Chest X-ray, PA view. Patient: 6 years old, sex M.
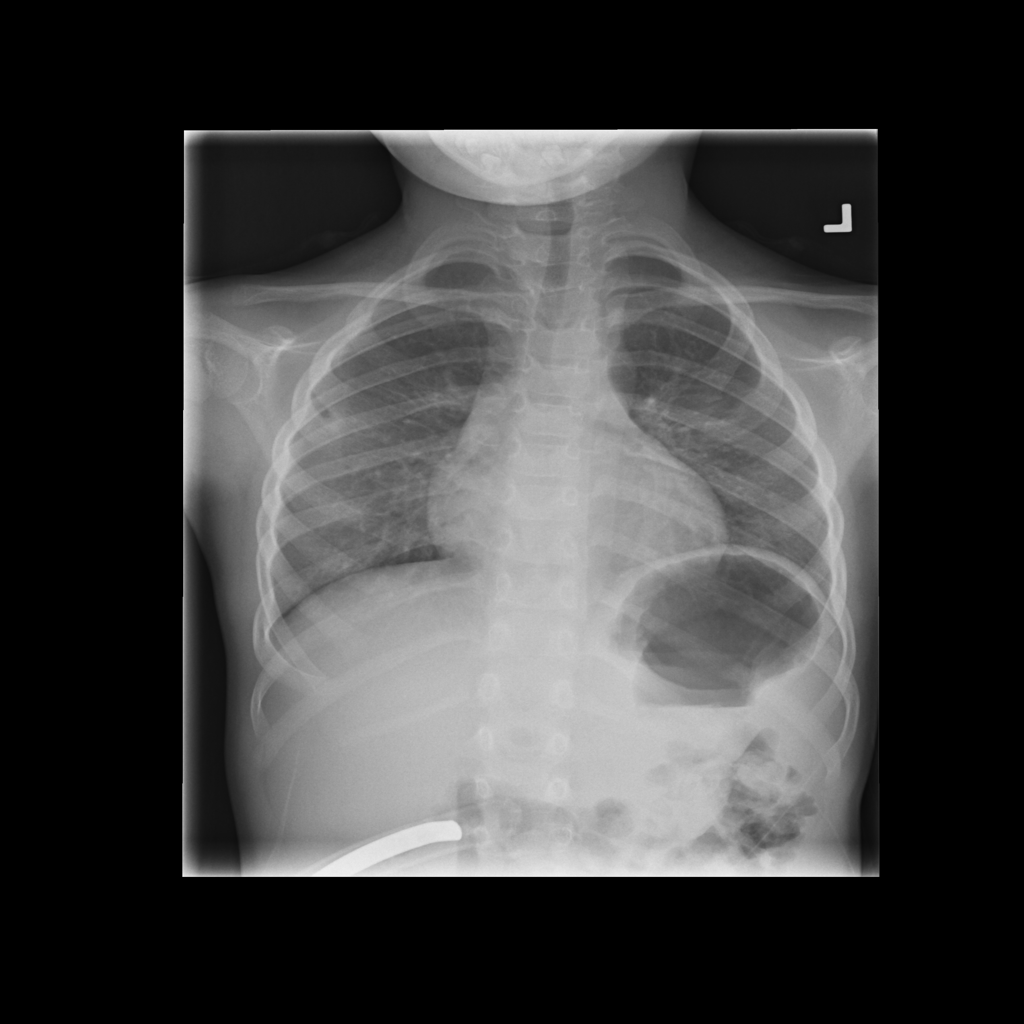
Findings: No Finding